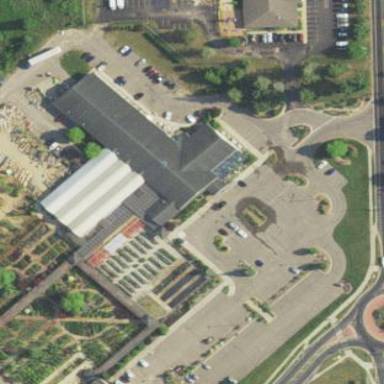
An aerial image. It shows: Garden centre housed in building.